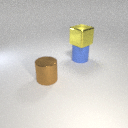
large blue rubber cylinder behind large brown metal cylinder